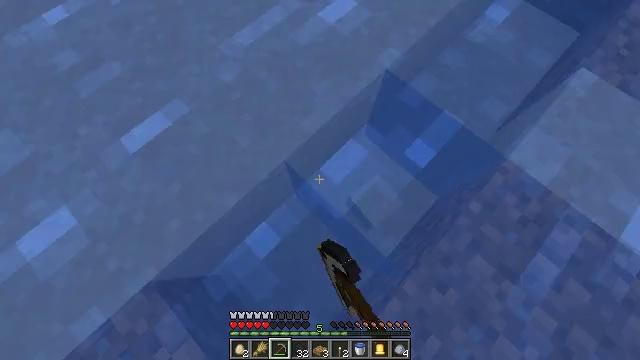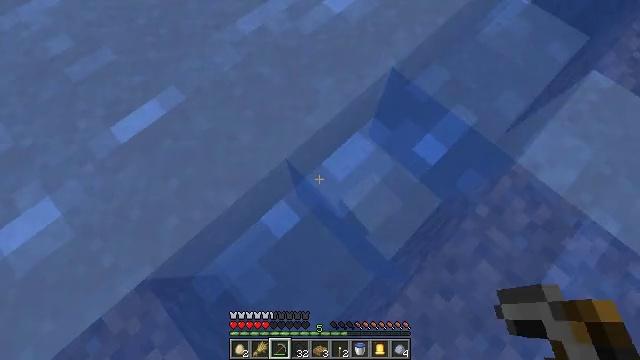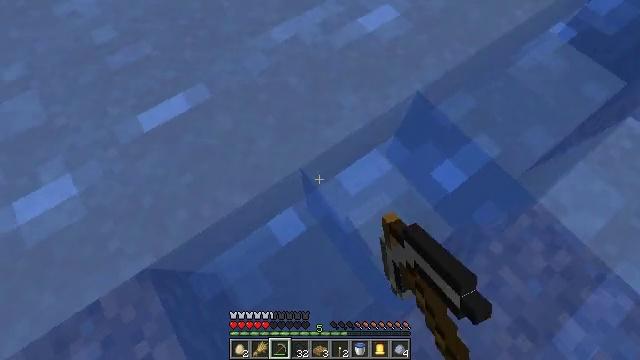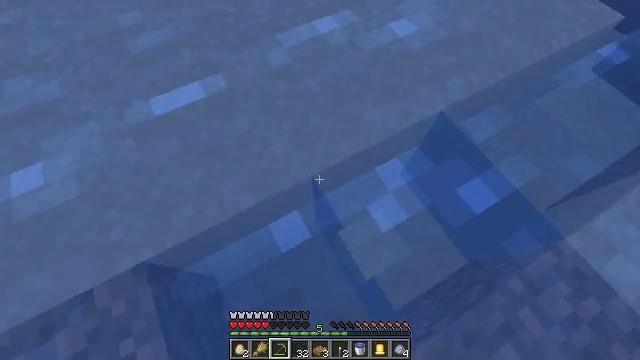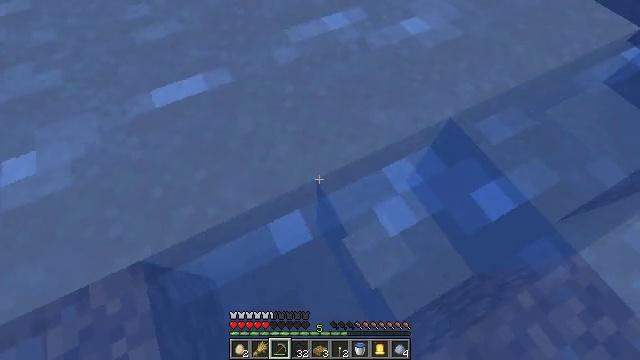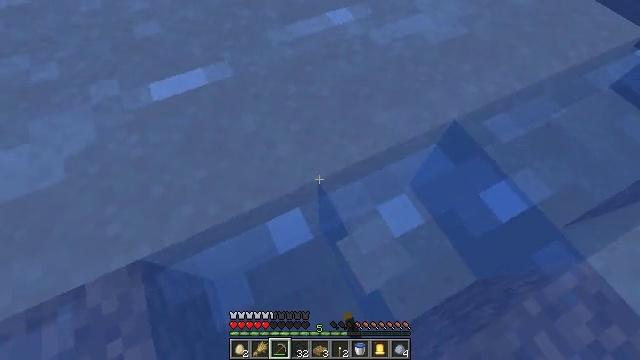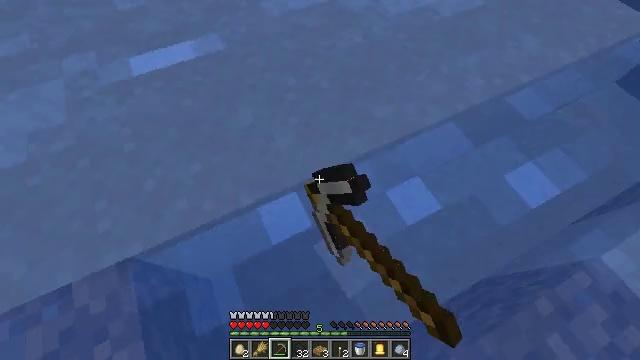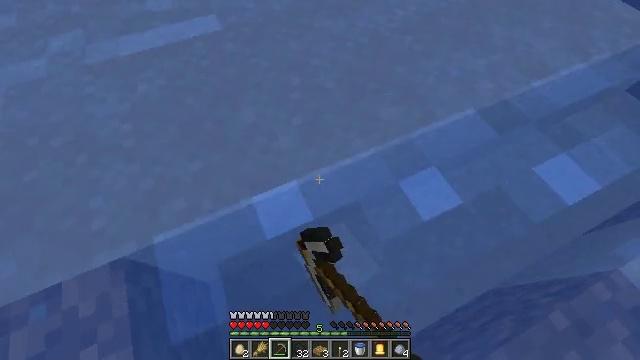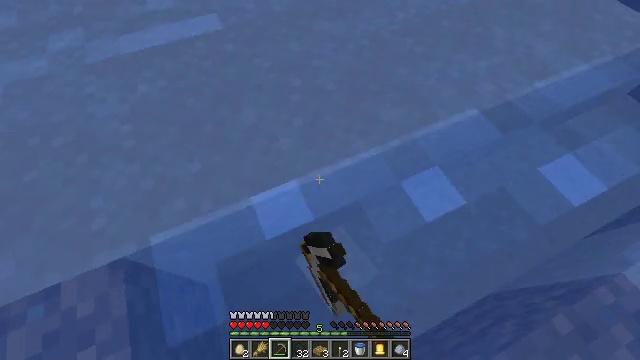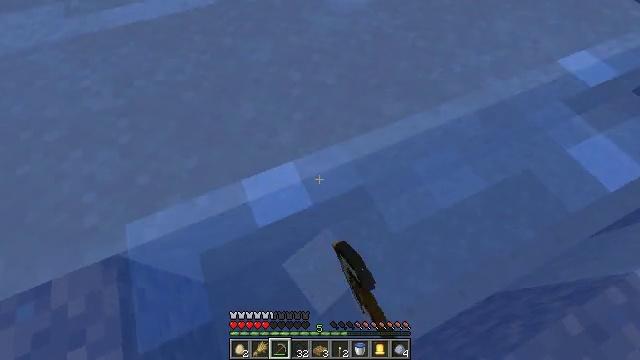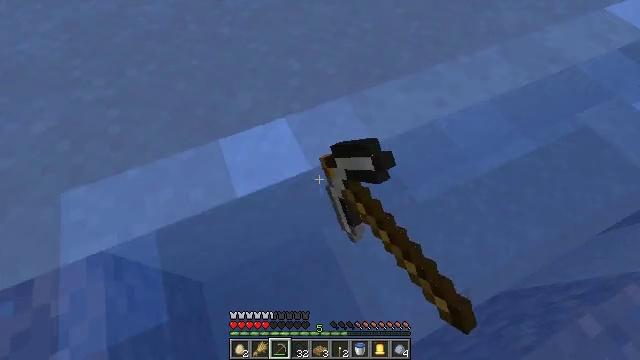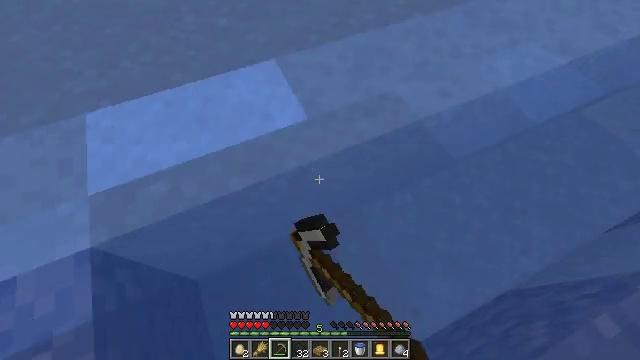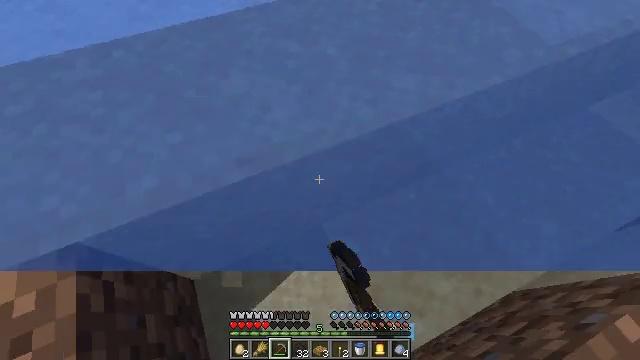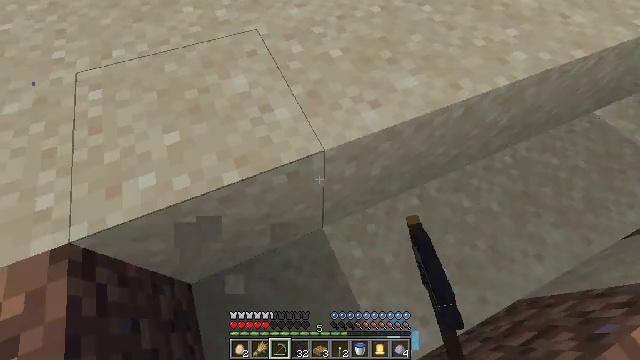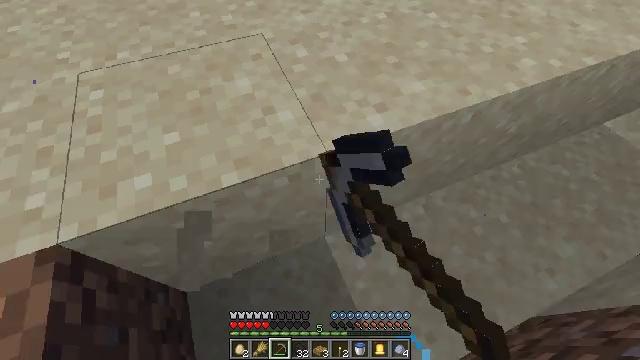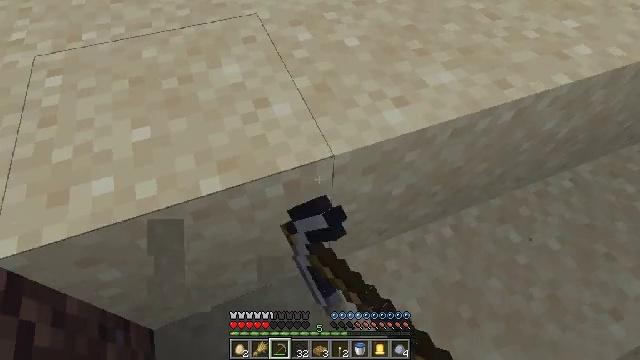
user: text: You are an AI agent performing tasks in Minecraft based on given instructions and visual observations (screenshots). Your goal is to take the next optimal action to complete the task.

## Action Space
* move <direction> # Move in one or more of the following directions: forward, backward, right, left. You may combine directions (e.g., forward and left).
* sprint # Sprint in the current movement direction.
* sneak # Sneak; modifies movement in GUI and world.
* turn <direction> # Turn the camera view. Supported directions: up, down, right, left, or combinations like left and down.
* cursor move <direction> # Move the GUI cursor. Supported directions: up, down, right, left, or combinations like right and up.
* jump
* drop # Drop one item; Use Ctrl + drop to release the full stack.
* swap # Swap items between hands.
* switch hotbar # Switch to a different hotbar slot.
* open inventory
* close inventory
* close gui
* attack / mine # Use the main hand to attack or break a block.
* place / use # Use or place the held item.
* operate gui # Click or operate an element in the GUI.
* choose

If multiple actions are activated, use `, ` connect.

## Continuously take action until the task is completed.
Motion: motion action
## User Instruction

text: Dig up some sand.
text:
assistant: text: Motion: turn left, attack / mine
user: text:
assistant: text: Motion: turn left and up, attack / mine
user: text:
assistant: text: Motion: turn left and up, attack / mine
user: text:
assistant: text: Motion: turn left and up, attack / mine
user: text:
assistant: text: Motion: attack / mine
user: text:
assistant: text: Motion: attack / mine
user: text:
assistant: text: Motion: turn left and up, attack / mine
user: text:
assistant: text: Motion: attack / mine
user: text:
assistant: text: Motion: attack / mine
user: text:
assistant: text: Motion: attack / mine
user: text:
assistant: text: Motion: attack / mine
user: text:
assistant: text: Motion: attack / mine
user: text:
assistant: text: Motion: turn up, attack / mine
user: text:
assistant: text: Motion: turn left and up, attack / mine
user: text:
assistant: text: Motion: turn left and up, attack / mine
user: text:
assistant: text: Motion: turn up, attack / mine
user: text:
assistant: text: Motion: turn up, attack / mine
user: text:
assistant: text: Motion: attack / mine
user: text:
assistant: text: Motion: attack / mine
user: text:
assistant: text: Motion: attack / mine
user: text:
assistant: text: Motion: attack / mine
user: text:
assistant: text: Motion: turn up, attack / mine
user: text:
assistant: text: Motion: turn left and up, attack / mine
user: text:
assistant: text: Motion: turn left and up, attack / mine
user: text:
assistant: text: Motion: turn left and up, attack / mine
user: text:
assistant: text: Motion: turn left and up, attack / mine
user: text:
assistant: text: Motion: turn left and up, attack / mine
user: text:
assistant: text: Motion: attack / mine
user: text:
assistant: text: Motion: attack / mine
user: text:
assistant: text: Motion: attack / mine